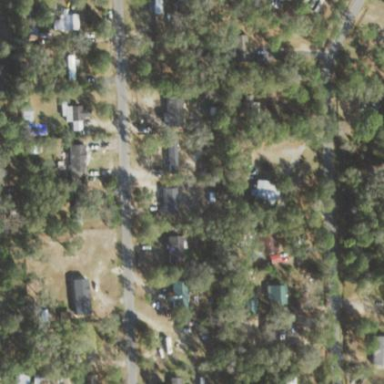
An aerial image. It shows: Residential area designated as trailer park.